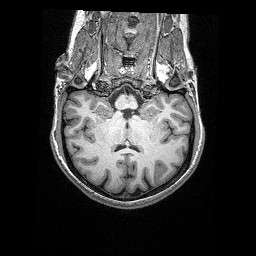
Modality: T1w
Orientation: sagittal
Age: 24
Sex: female
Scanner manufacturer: siemens
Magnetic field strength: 3 T
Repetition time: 2.4 s
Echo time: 0.03 s